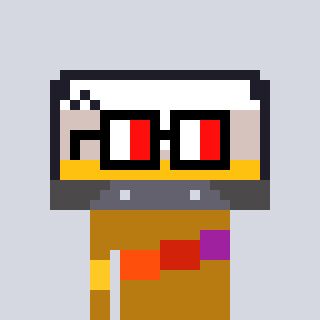
a pixel art character with square glasses with black frames and red eyes, a cassette tape-shaped head and a gold-colored body on a cool background